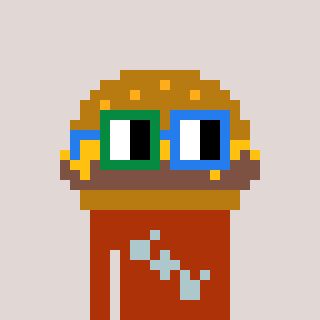
a pixel art character with square green and blue glasses, a burger-shaped head and a hotbrown-colored body on a warm background